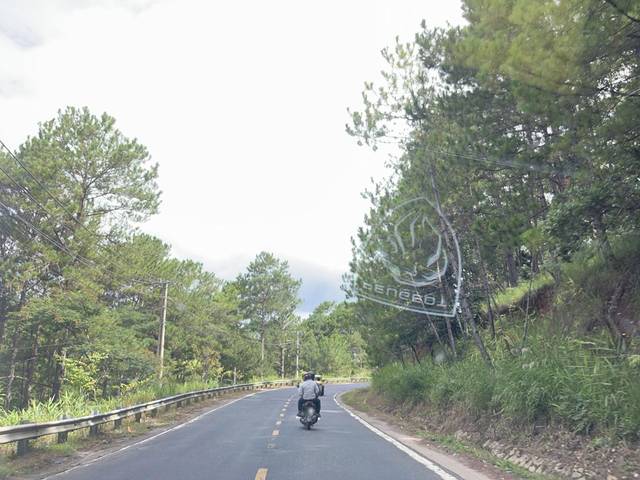
Region: Vietnam
Coordinates: 12.016, 108.49